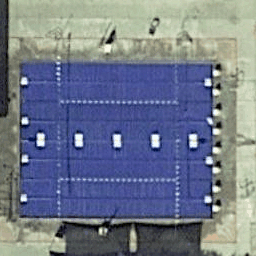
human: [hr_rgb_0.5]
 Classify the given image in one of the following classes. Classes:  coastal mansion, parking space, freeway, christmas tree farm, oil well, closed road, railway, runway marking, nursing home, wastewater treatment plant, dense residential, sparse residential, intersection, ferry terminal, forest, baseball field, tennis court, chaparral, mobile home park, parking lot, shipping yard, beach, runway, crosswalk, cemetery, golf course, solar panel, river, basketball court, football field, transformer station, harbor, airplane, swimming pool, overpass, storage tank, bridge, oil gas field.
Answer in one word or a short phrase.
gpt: swimming pool